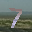
Label: 7